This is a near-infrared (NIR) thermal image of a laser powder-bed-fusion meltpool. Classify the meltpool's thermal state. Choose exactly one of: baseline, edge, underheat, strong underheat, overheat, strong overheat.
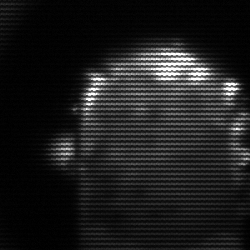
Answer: baseline